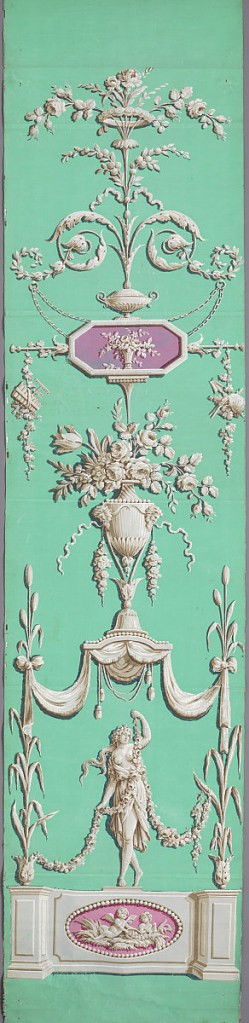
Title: Le Printemps from Les Quatre Saisons
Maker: Jean-Baptiste Réveillon, French, 1725–1811
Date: ca. 1785
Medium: Block-printed on handmade paper
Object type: Sidewall
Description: Two identical panels, produced by Reveillon. Two arabesque designs with personification of Spring printed in grisaille with pink inset cameos. Rose bouquet-filled vessels fitted with satyr's mask handles. Printed on turquoise ground.